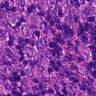
Metastatic tissue present: yes